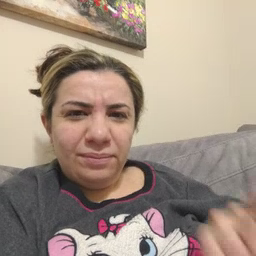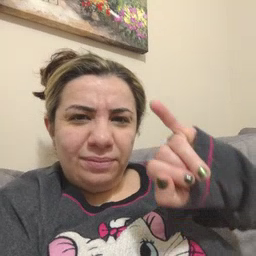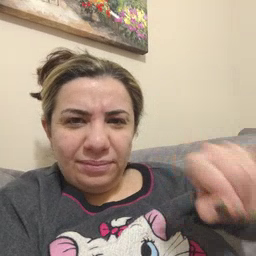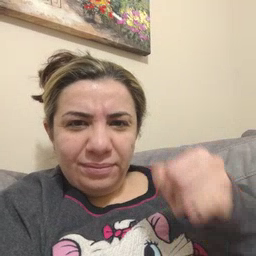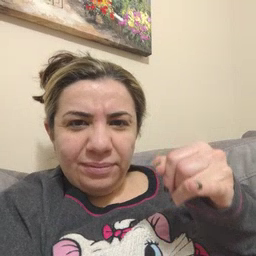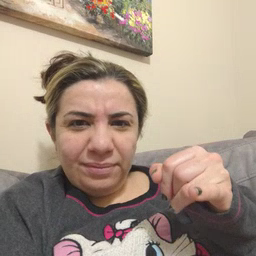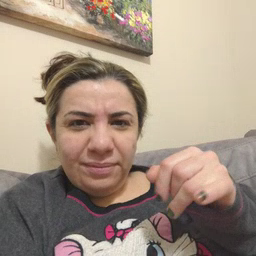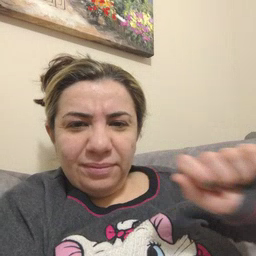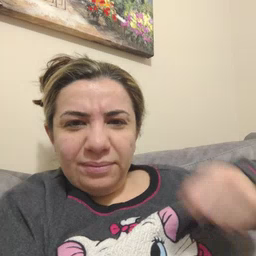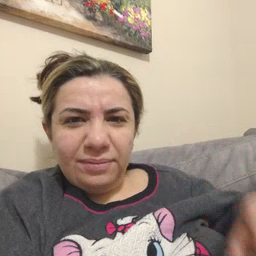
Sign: jeans